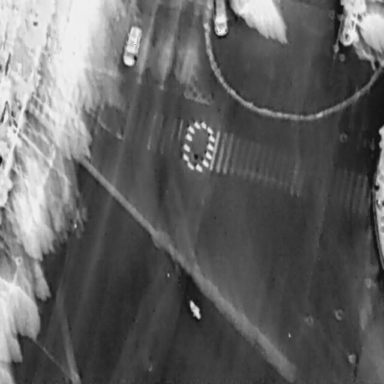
There are three objects shown in the infrared image, including two Cars, and a Bicycle.